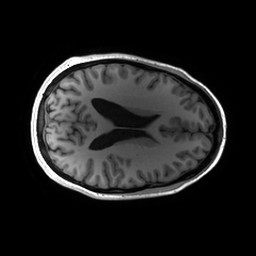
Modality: T1w
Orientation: axial
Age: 25
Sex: female
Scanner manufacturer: ge
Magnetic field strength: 3 T
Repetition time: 0.00724 s
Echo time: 0.0027 s